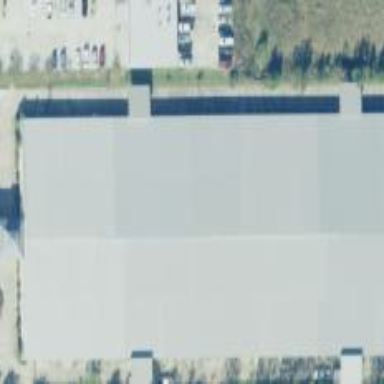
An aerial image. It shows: Building used for storage rental.